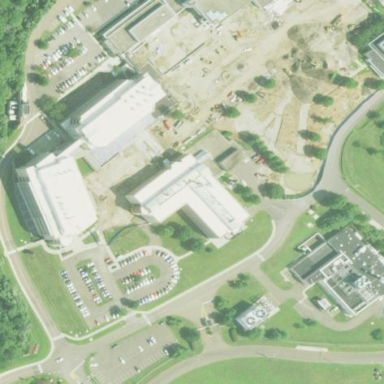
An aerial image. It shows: View of university building.